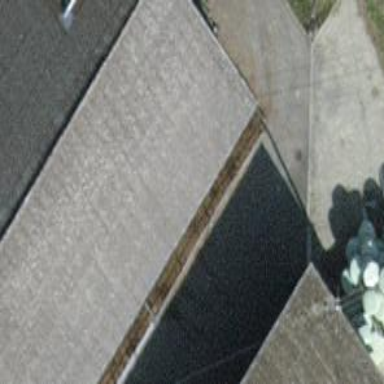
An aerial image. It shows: View of roof of building.